Aerial crown-view tile of a tropical tree (Barro Colorado Island, Panama), acquired 20240918:
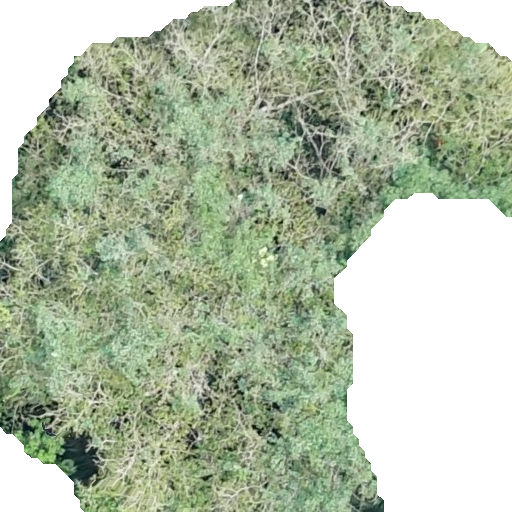
Species: Tachigali panamensis
GBIF accepted scientific name: Tachigali panamensis
Crown area: 354.53 m²